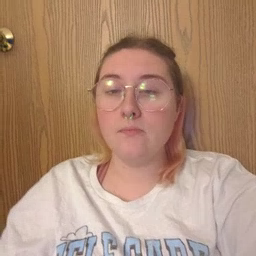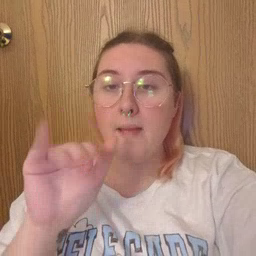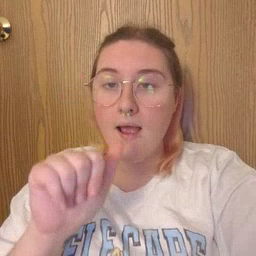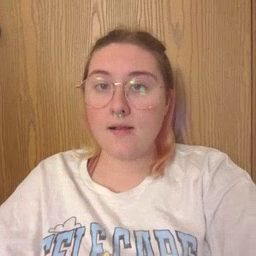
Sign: bye